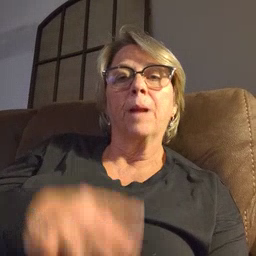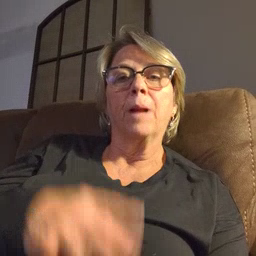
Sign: jump